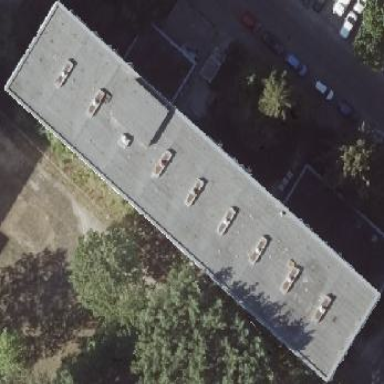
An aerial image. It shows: Building with flat roof.